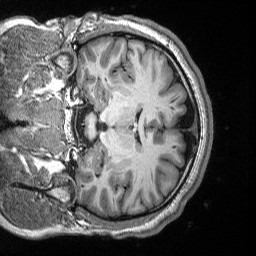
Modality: T1w
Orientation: coronal
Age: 25
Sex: male